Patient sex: M
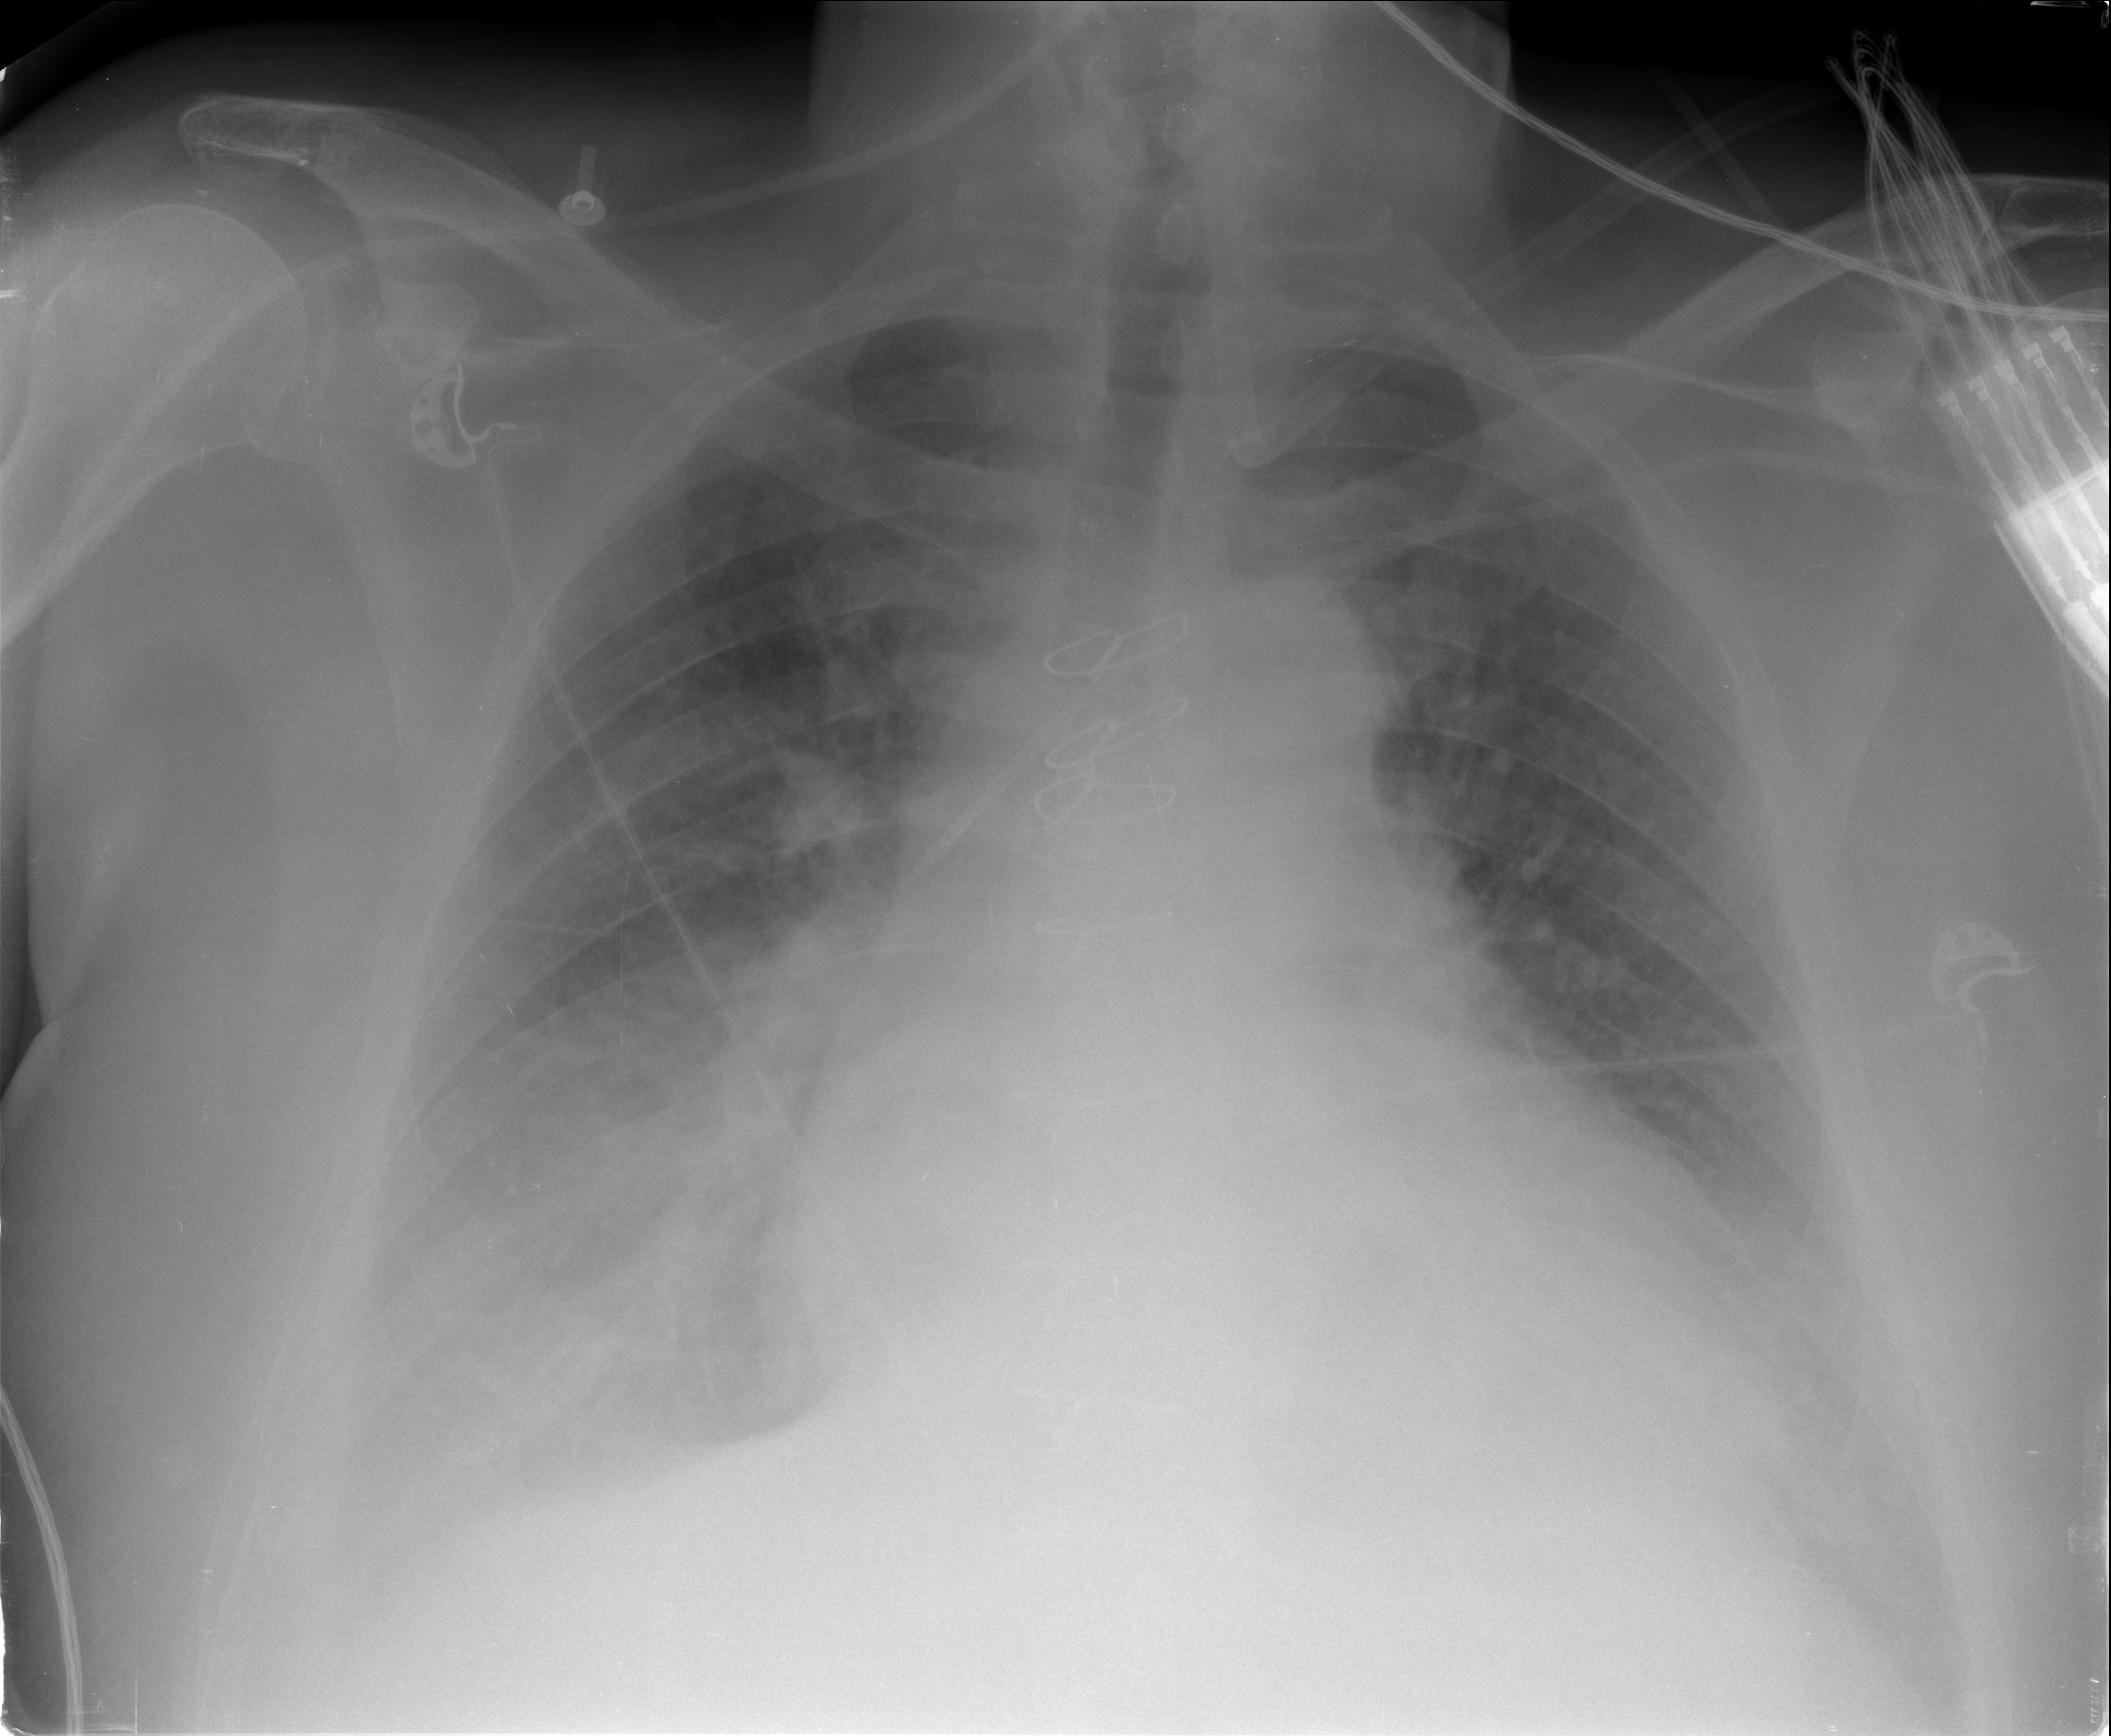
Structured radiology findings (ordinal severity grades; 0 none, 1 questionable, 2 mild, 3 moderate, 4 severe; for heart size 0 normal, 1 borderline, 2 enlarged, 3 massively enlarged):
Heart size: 2
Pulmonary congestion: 3
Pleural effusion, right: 3
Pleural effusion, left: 2
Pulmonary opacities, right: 2
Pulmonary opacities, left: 2
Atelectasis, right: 2
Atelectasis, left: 2